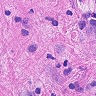
Metastatic tissue present: no